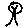
Label: tree